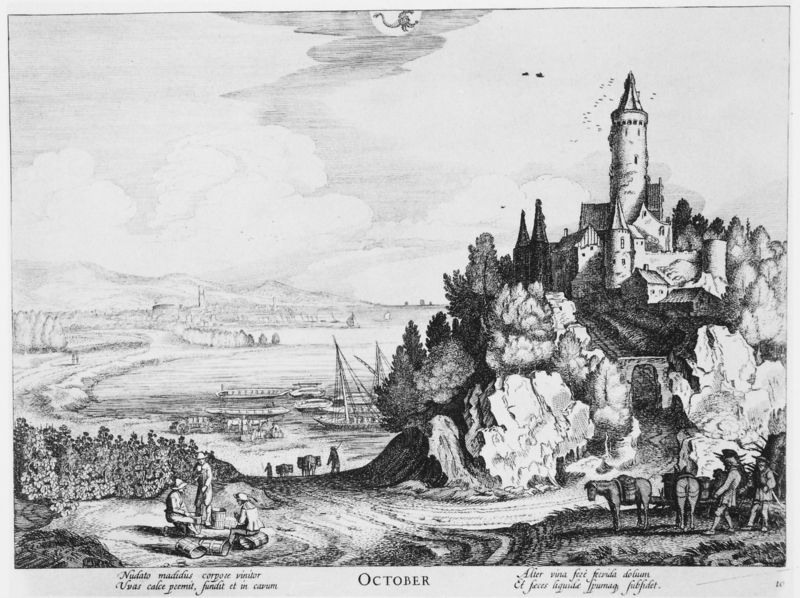
Titel: Die zwölf Monate mit Sternzeichen
Künstler: Jan van de Velde
Schlagwörter: himmel, meer, wasser, weiß, wolken, menschen, see, stadt, ufer, männer, schwarz, zeichnung, leute, hügel, vögel, gewässer, wald, bauern, esel, pferd, pferde, reiter, turm, schiff, schiffe, berge, fels, fluß, tor, bucht, burg, kloster, druck, radierung, stich, weß, landwirtschaft, oktober, reisende, sternzeichen, monat, spruch, latein, lateinisch, baiern, skorpion, lateim, schiffe+